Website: crate-barrel
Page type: customer-info-address
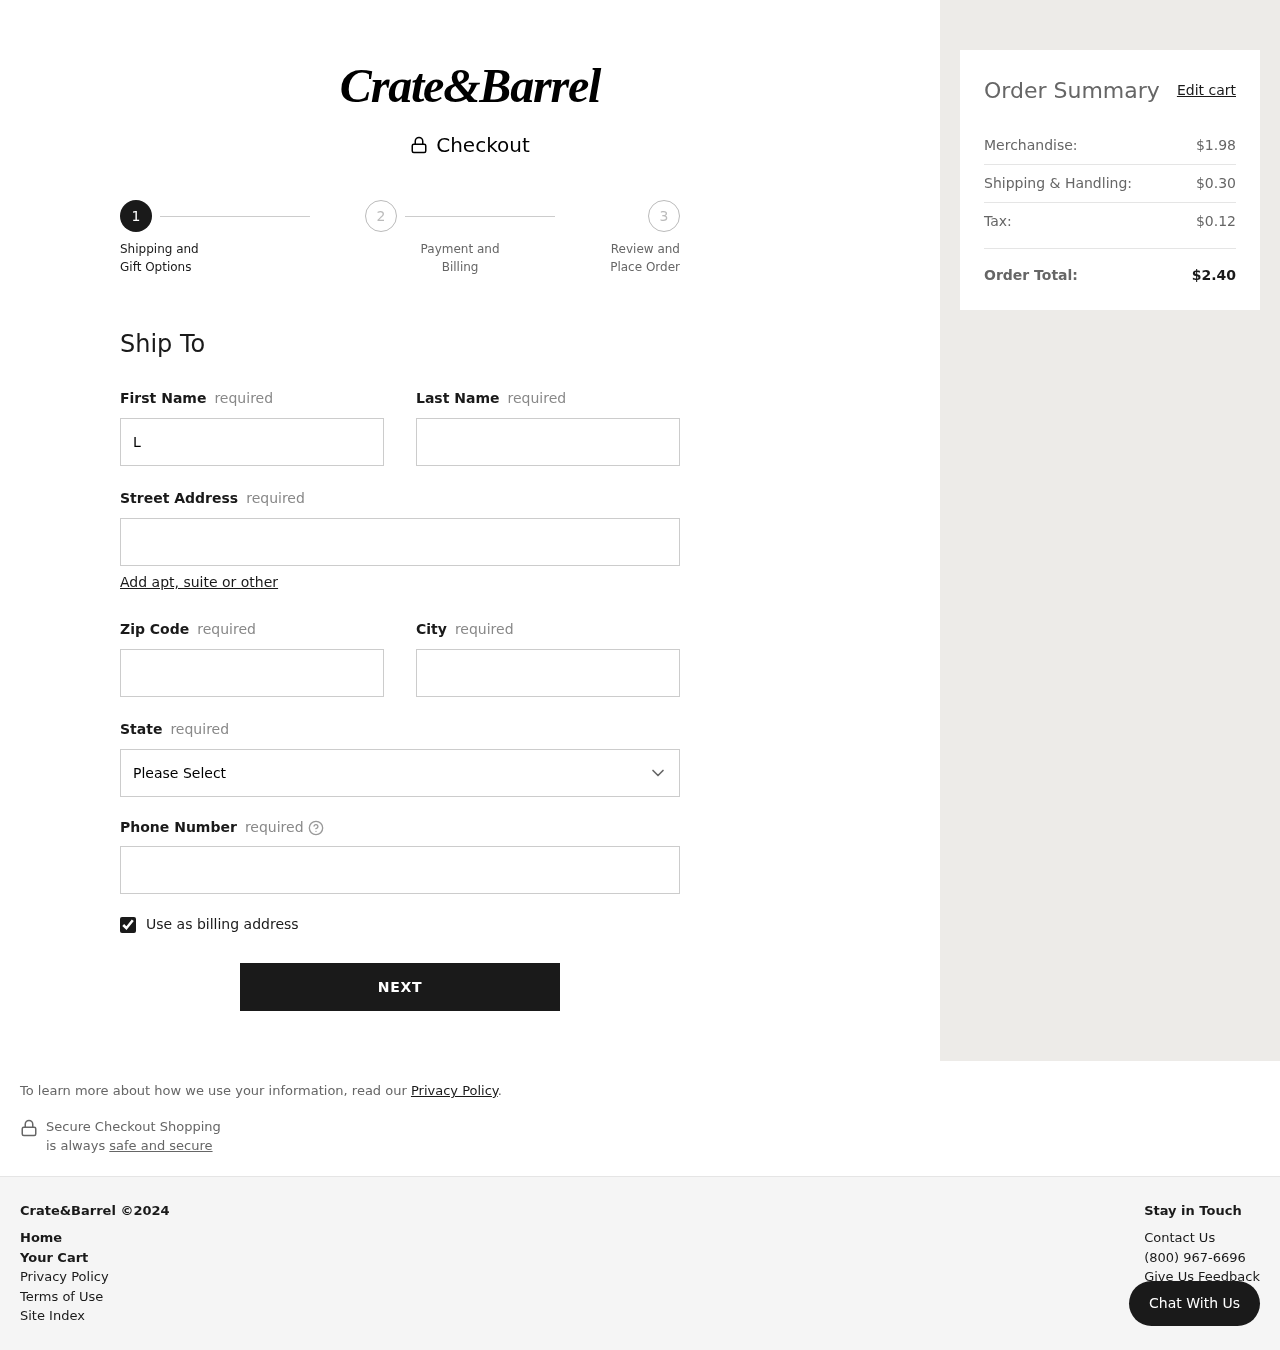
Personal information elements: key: PII_CITY
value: East Jonathanview
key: PII_FIRSTNAME
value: Lynn
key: PII_LASTNAME
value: Woodard
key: PII_PHONE
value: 8607020191
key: PII_POSTCODE
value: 92558
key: PII_STATE
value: Massachusetts
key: PII_STREET
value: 61954 Mcdonald Mission
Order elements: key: ORDER_SUBTOTAL
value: $1.98
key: ORDER_SHIPPING_COST
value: $0.30
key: ORDER_TAX
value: $0.12
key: ORDER_TOTAL
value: $2.40